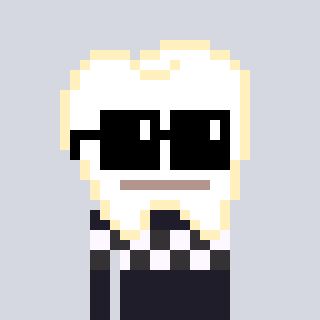
a pixel art character with square black sunglasses, a tooth-shaped head and a grayscale-colored body on a cool background